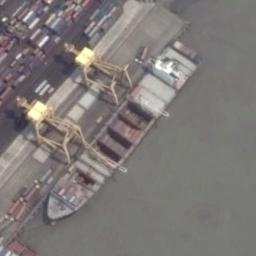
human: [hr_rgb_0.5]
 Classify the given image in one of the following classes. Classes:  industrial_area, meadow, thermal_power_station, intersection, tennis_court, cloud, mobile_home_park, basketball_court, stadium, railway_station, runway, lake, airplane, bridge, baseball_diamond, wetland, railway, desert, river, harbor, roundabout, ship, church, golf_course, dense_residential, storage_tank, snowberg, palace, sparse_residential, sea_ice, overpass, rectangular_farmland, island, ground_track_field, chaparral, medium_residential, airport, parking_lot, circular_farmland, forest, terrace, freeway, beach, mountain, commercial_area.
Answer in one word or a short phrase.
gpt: ship